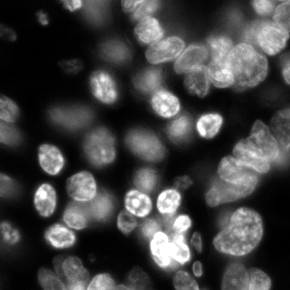
Tissue sample: colon
Magnification: 10.0x
Cell type: Myeloid cells
Senescence state: senescent